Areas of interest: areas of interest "Yunnan Tobacco Leaf Re-roasting Co., Ltd. Wenshan Re-roasting Plant (Kaihua North Road)"
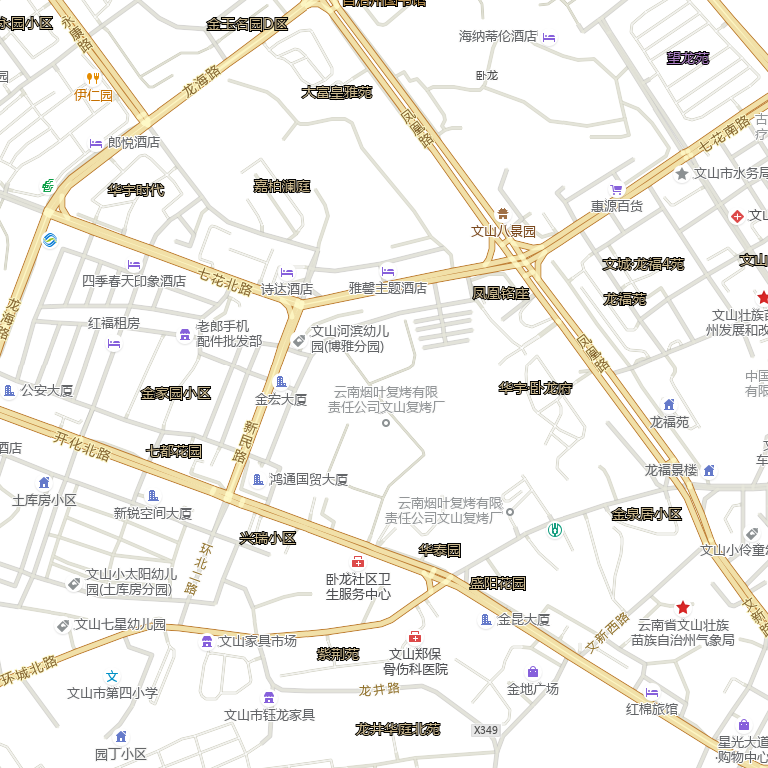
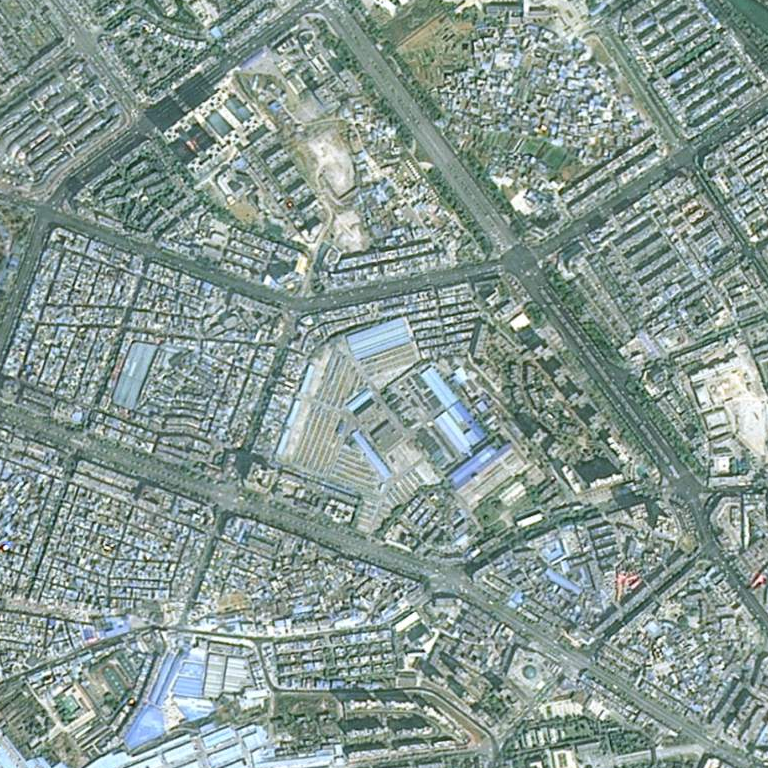